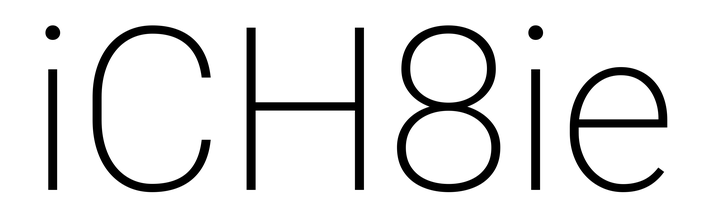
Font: Roboto_ExtraLight